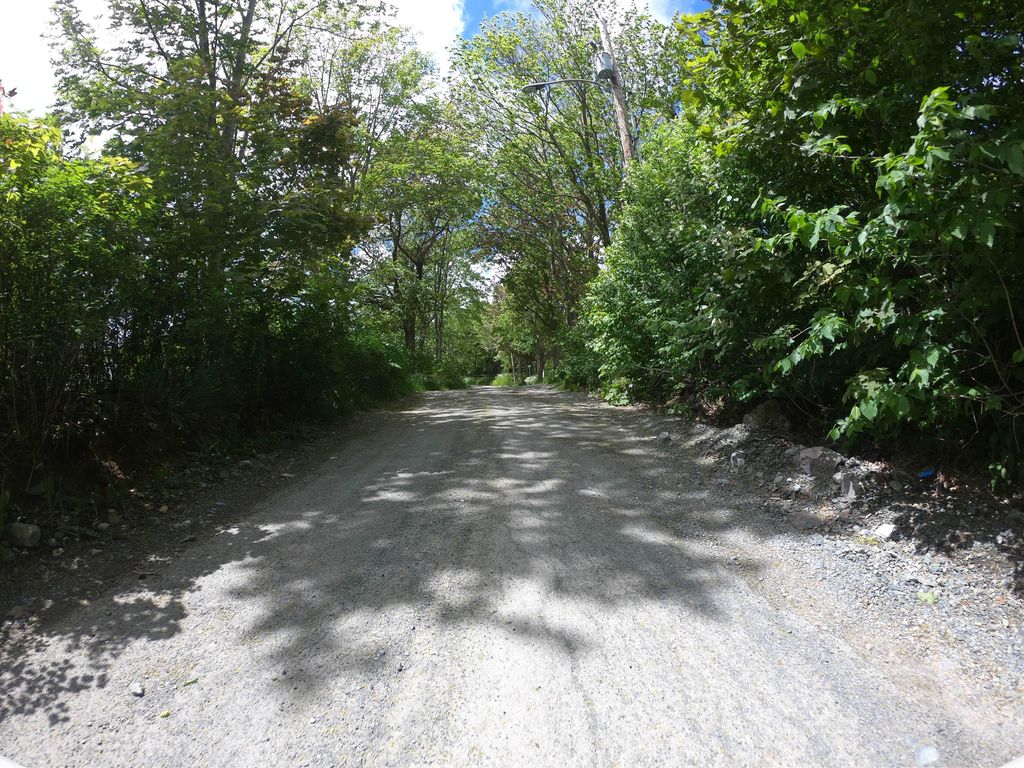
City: st_johns